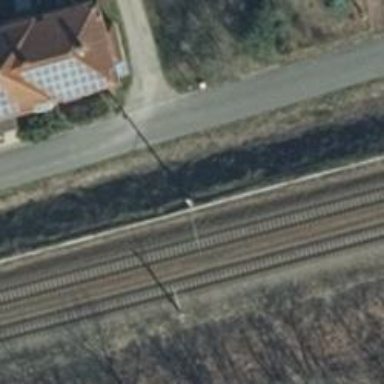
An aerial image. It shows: Railway milestone with catenary mast.